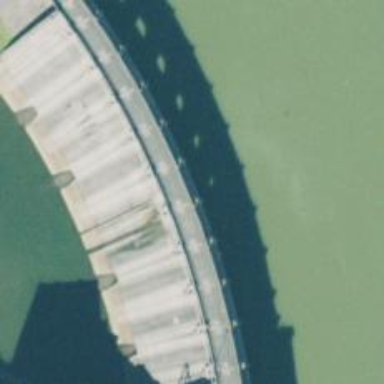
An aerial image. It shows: Dam across waterway.